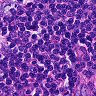
Metastatic tissue present: no